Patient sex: F
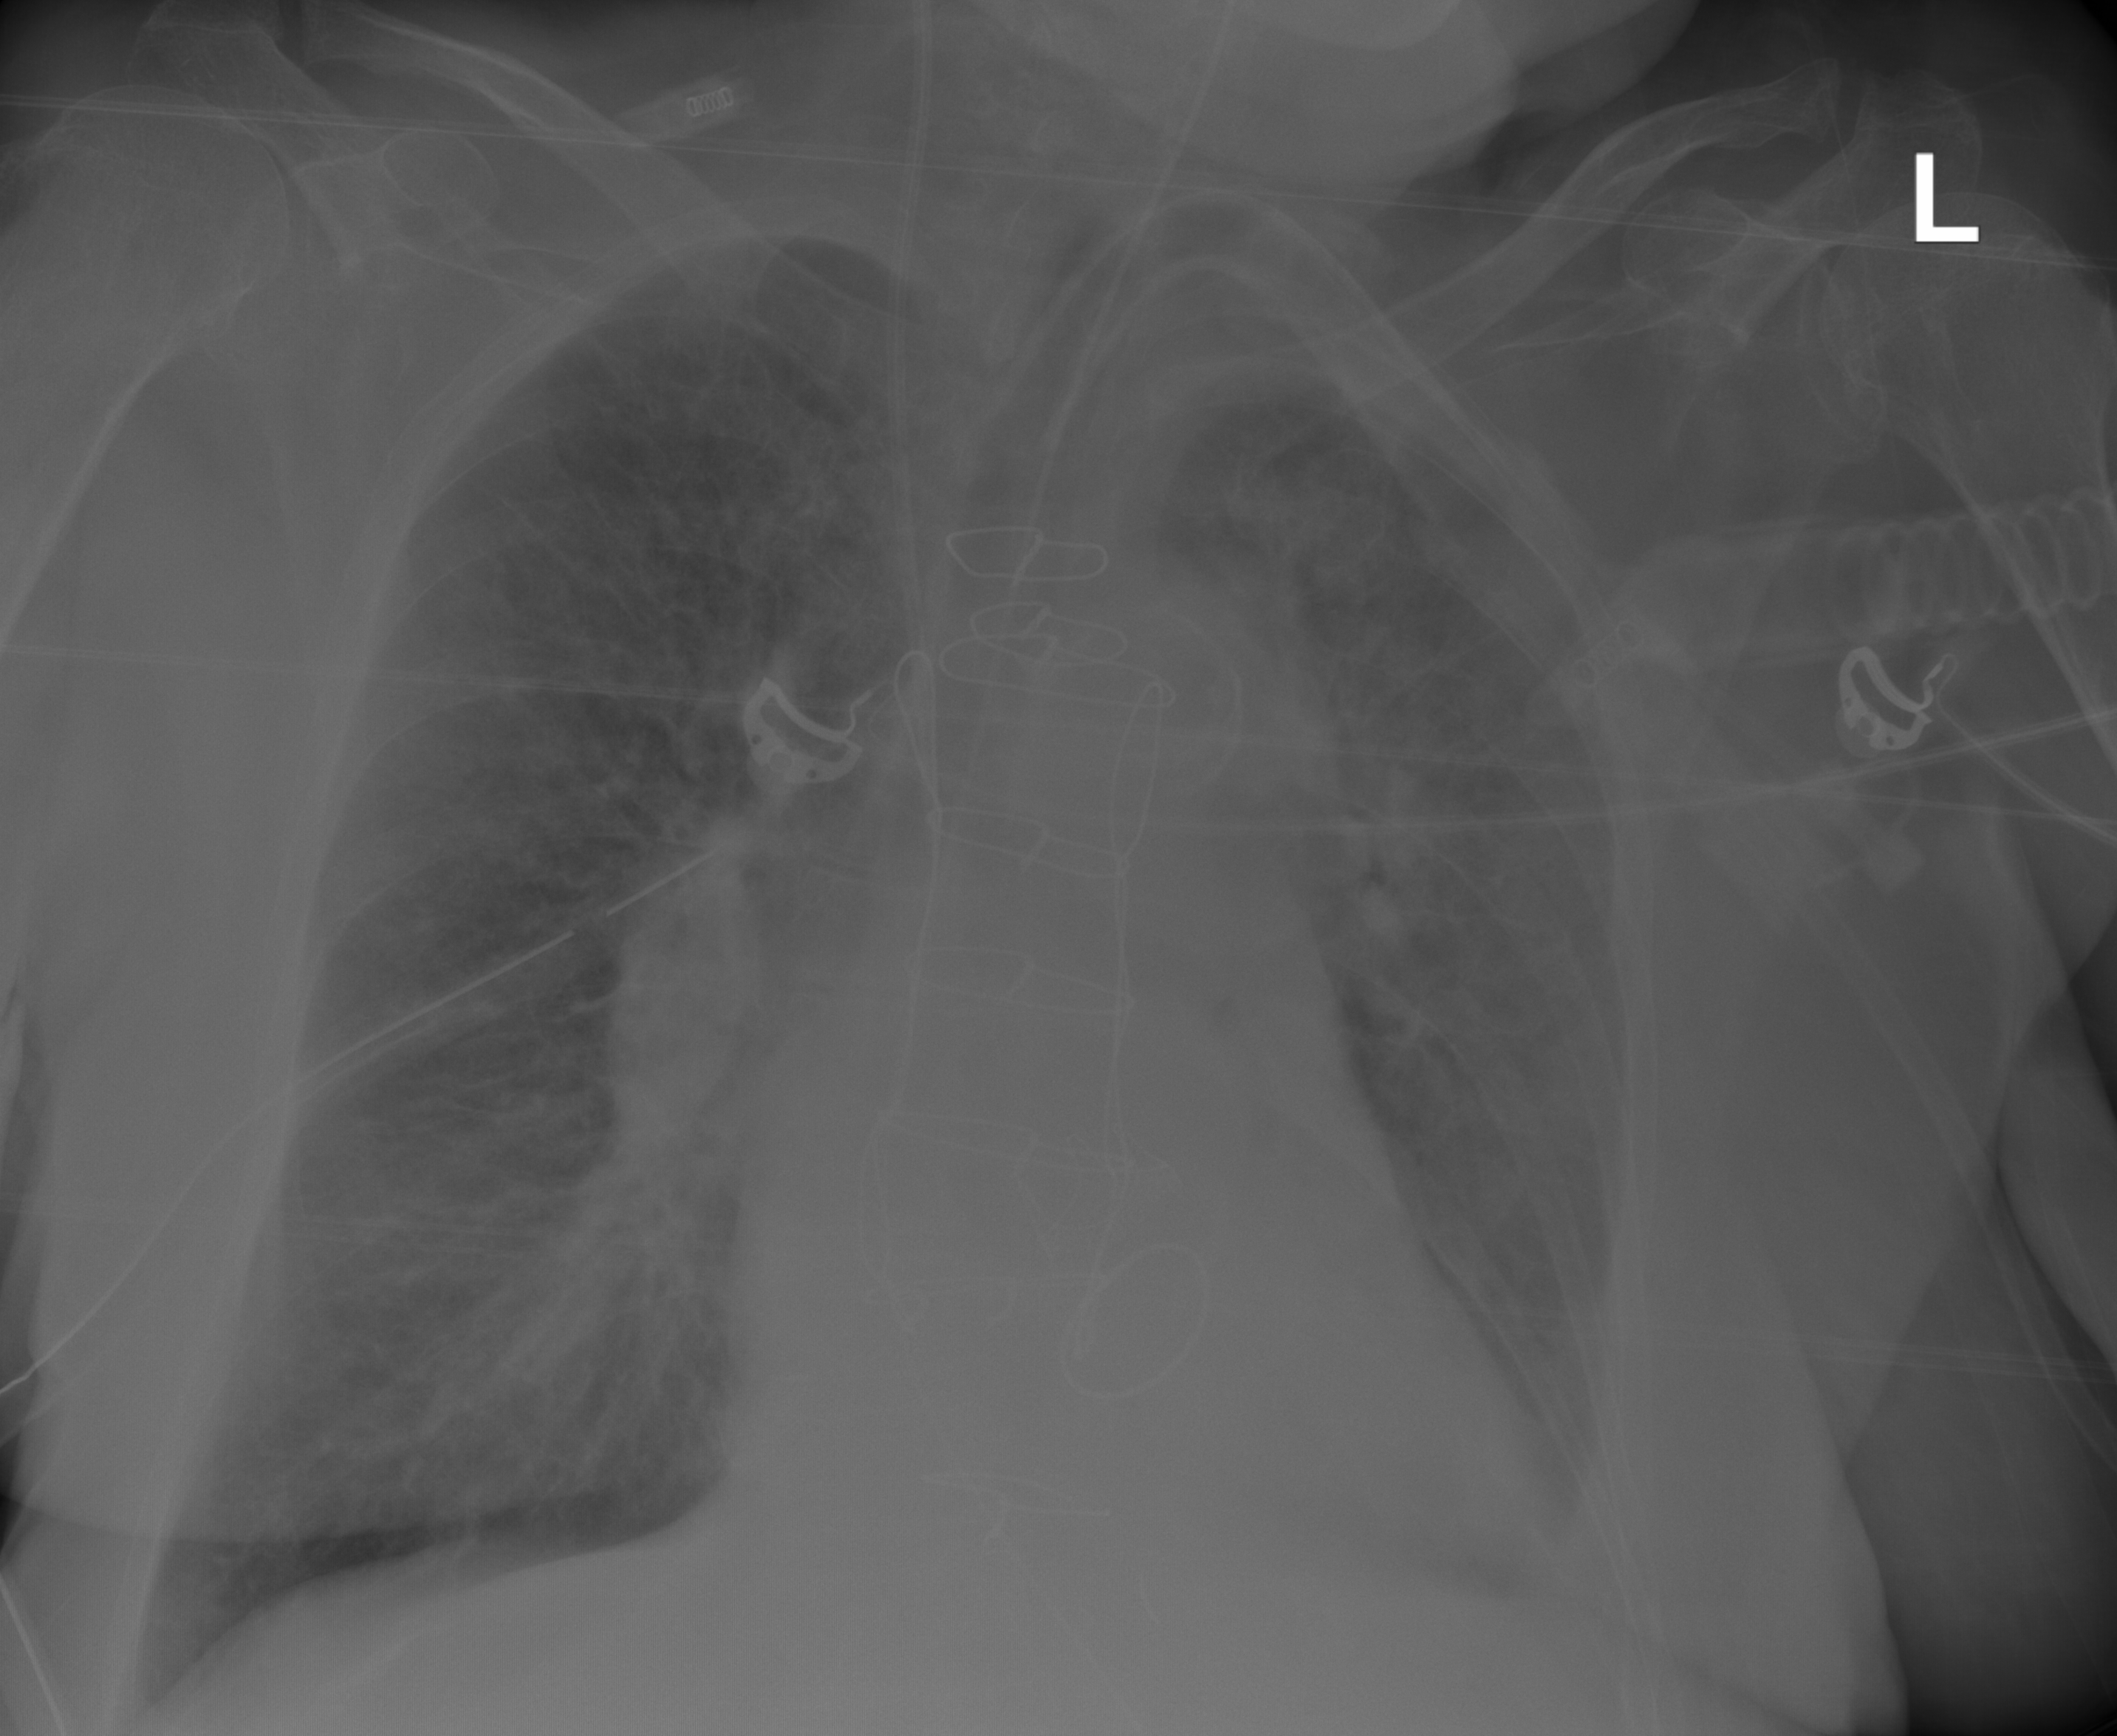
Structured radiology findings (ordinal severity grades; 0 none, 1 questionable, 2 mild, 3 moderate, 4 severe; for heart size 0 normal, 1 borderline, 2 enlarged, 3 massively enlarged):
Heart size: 1
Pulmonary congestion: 3
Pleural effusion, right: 1
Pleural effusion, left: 2
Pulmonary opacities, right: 2
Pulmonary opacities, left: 2
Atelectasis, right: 2
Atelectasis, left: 2